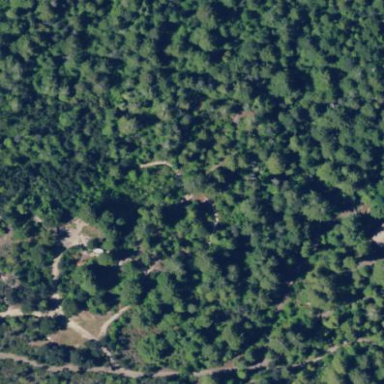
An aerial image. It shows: Forest area.